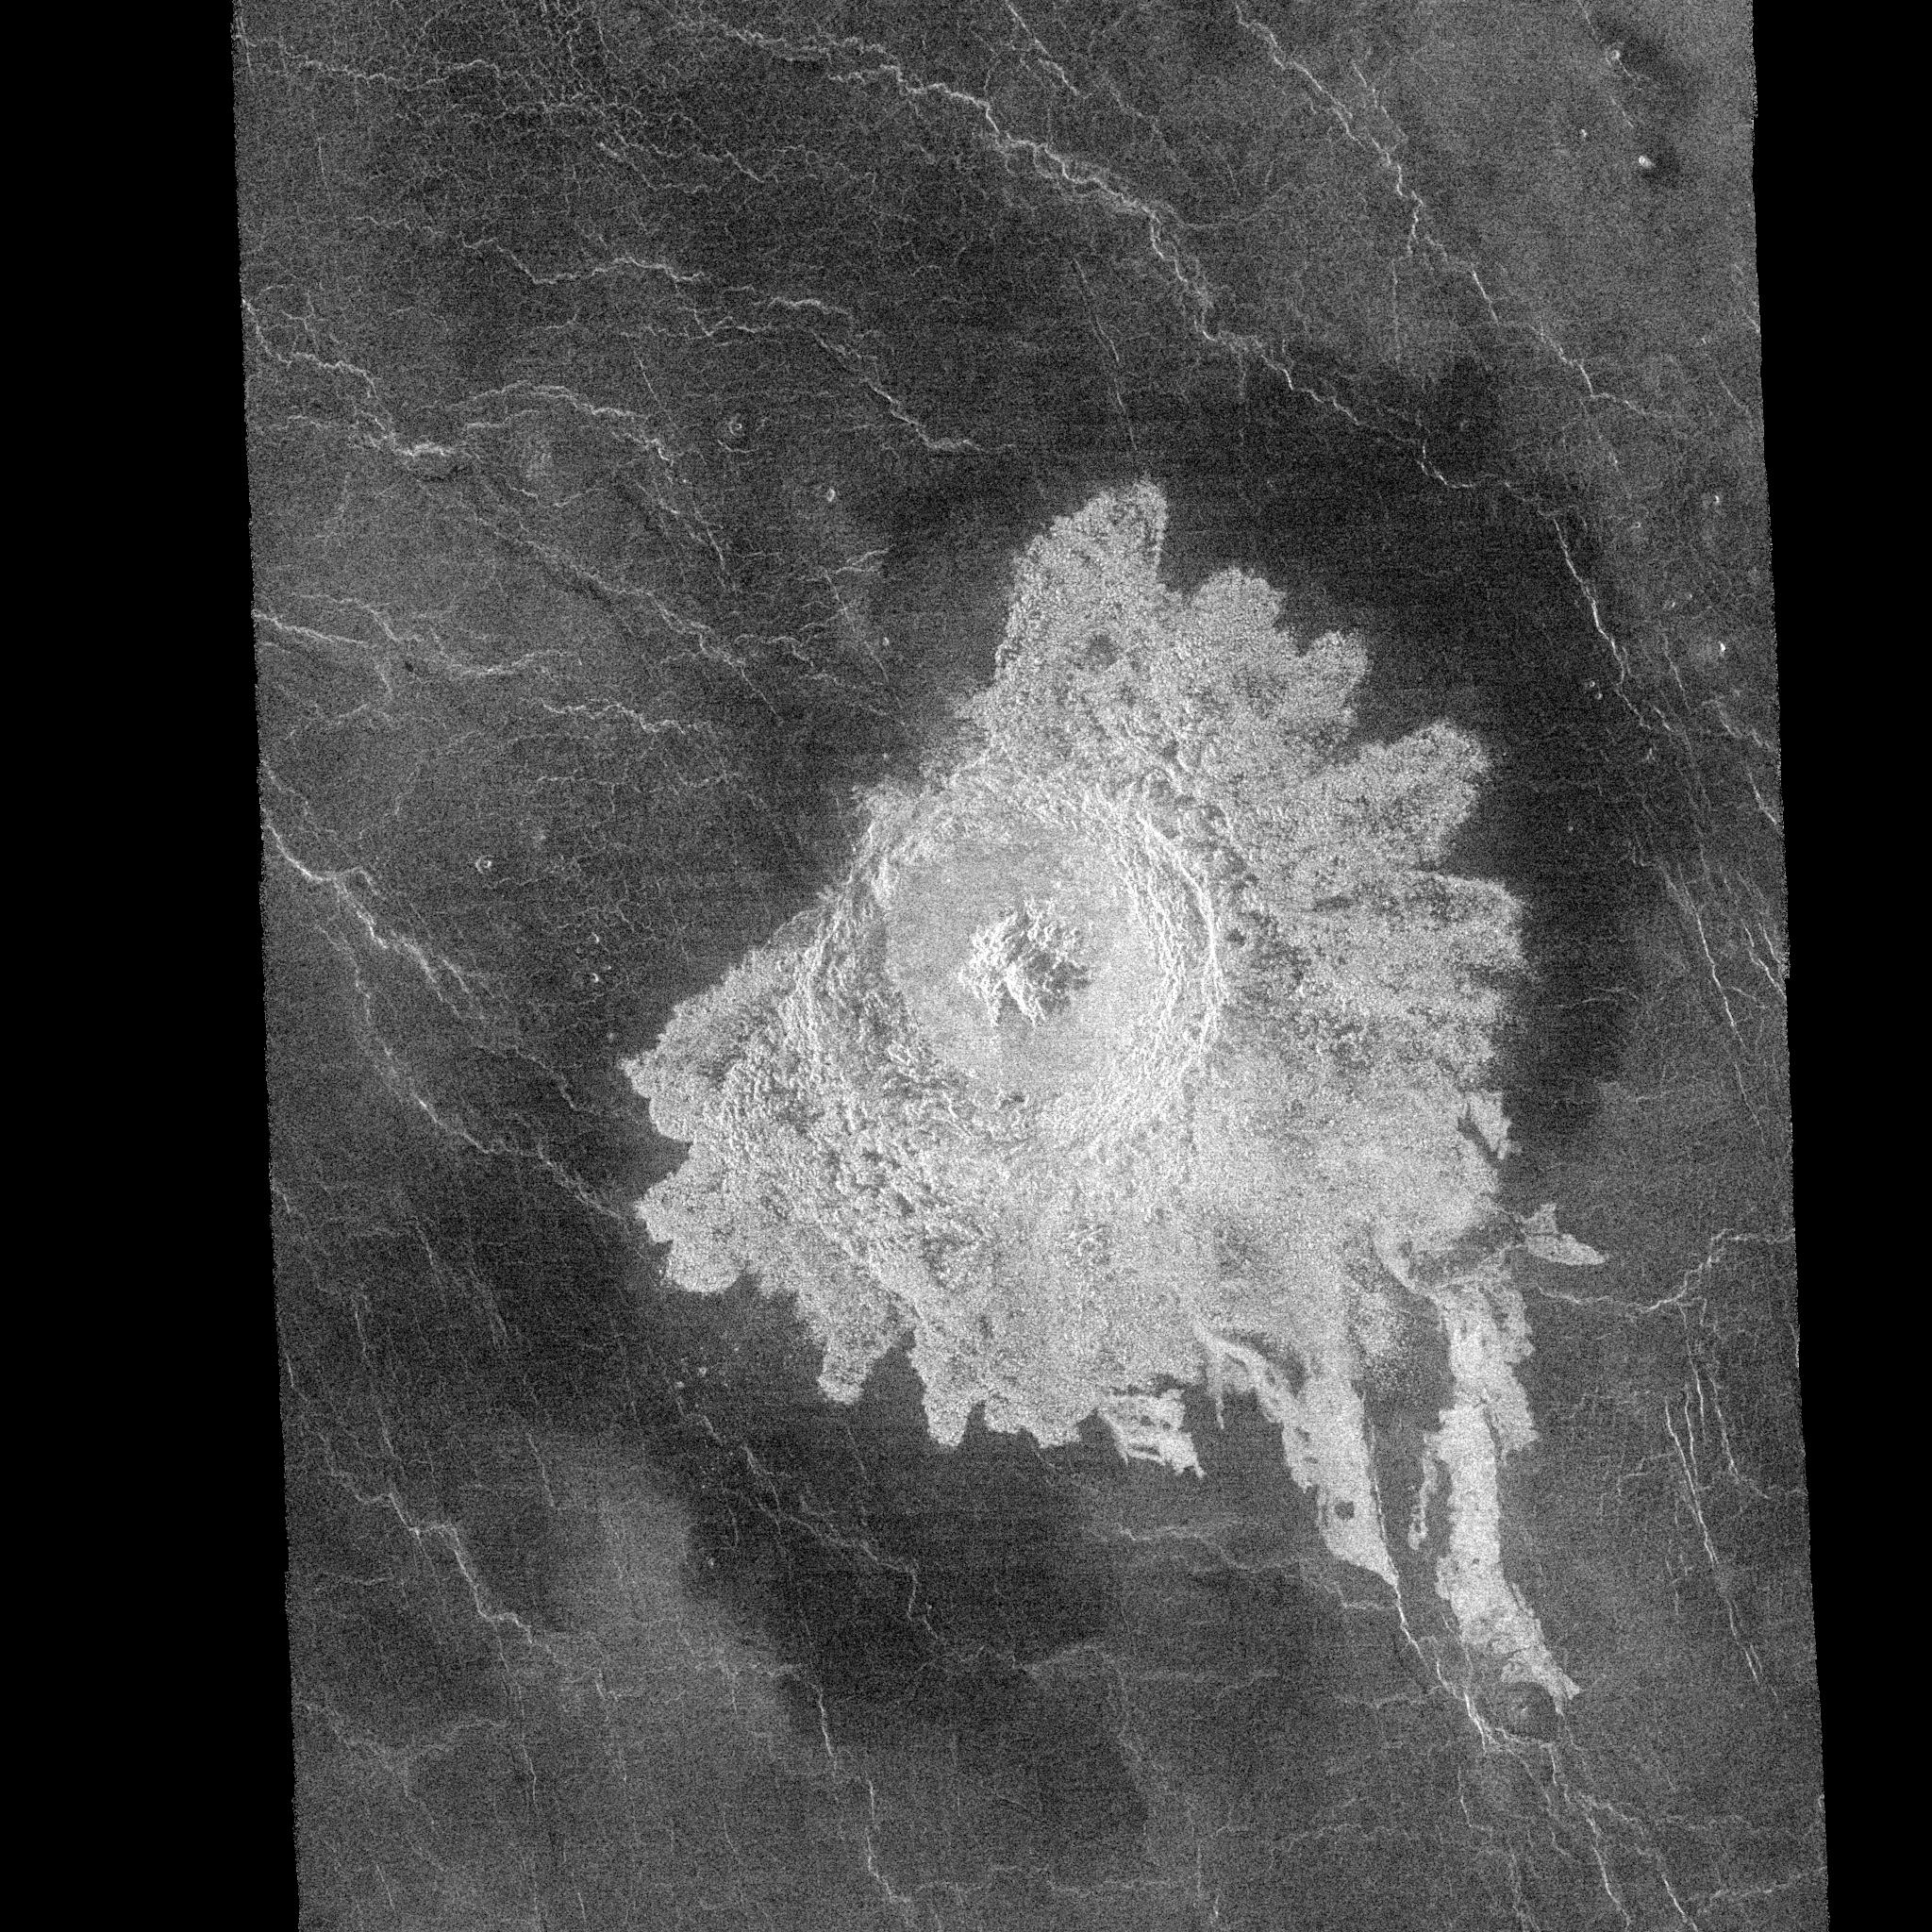
Venus - Crater Aurelia Venus, Magellan